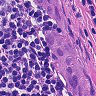
Metastatic tissue present: yes